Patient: sex F, age 74
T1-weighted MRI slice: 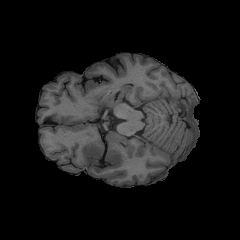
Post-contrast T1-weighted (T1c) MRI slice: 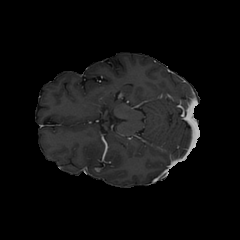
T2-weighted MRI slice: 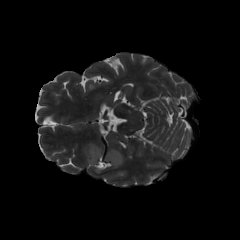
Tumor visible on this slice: yes
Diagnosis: Glioblastoma, IDH-wildtype
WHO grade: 4